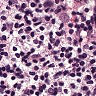
Metastatic tissue present: no